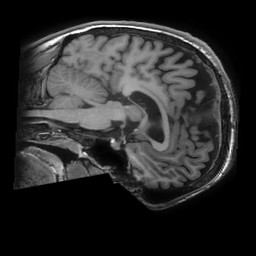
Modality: T1w
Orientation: sagittal
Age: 31
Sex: male
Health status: healthy
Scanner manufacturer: ge
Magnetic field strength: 3 T
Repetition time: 0.008344 s
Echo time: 0.003112 s